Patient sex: M
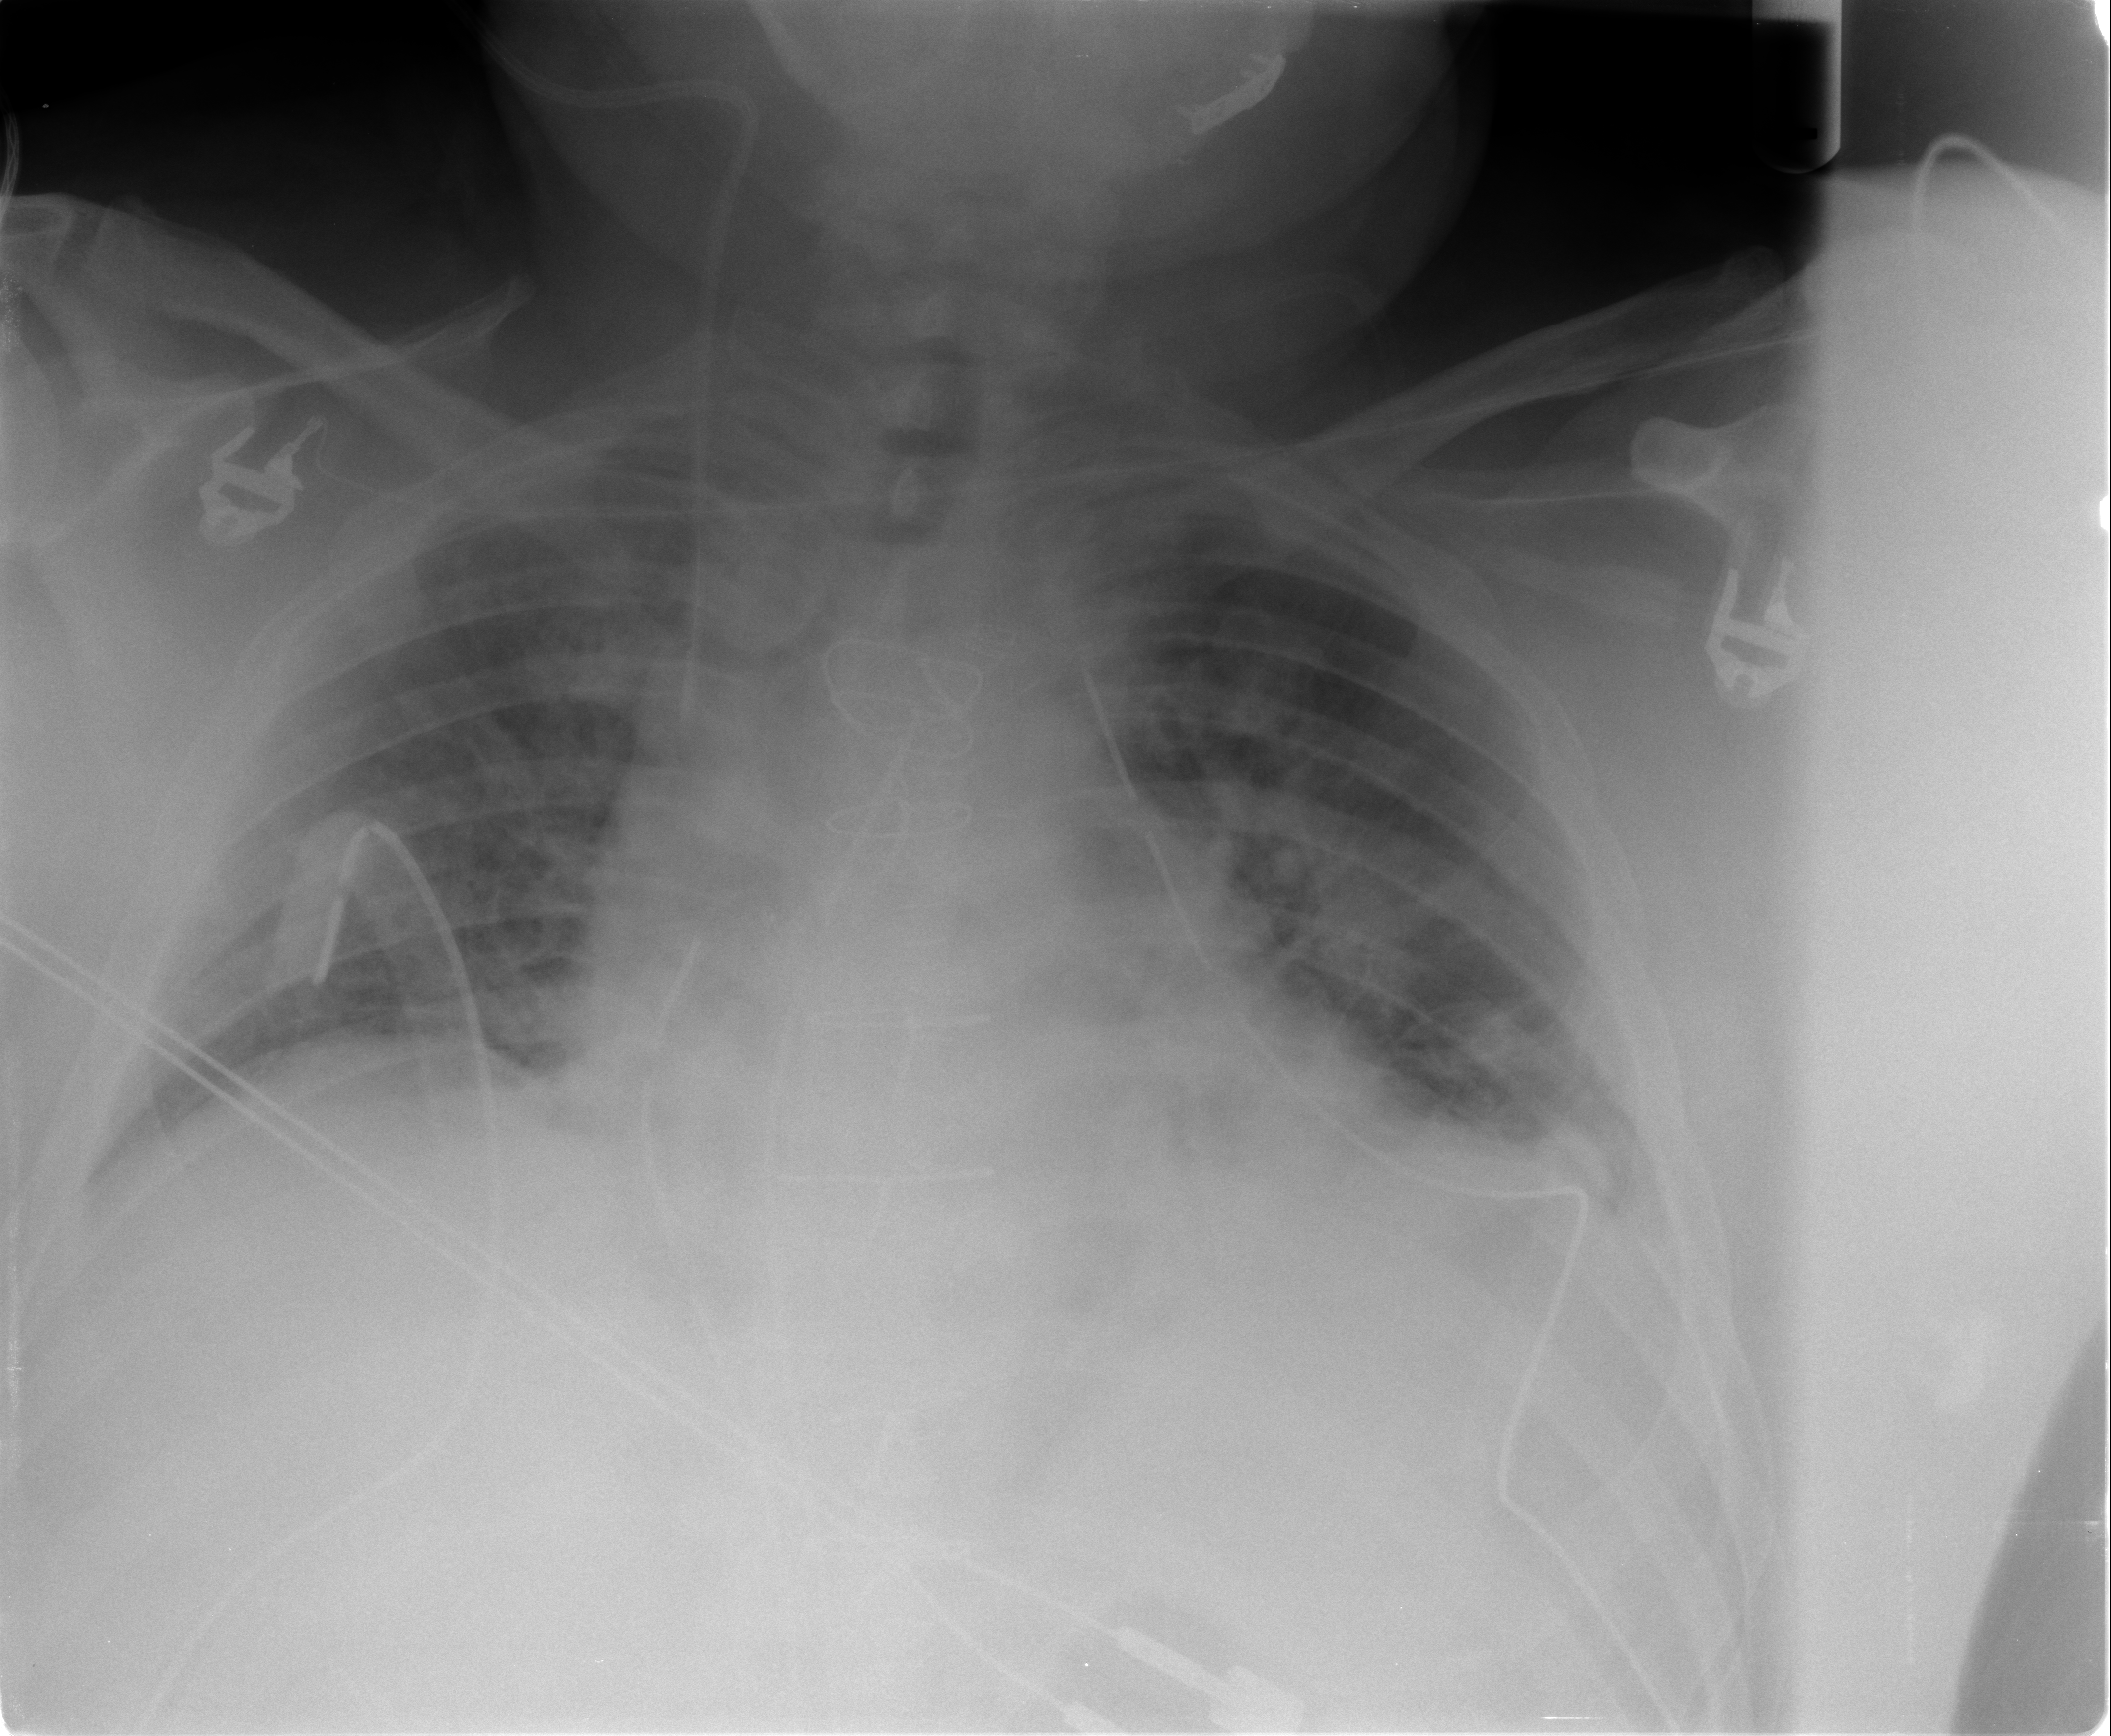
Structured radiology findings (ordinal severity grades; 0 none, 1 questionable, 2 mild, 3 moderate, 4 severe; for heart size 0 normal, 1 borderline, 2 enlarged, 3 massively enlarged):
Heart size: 2
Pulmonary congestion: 2
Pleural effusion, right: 1
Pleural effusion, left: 1
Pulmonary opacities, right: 3
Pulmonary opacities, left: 2
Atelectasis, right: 0
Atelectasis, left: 0